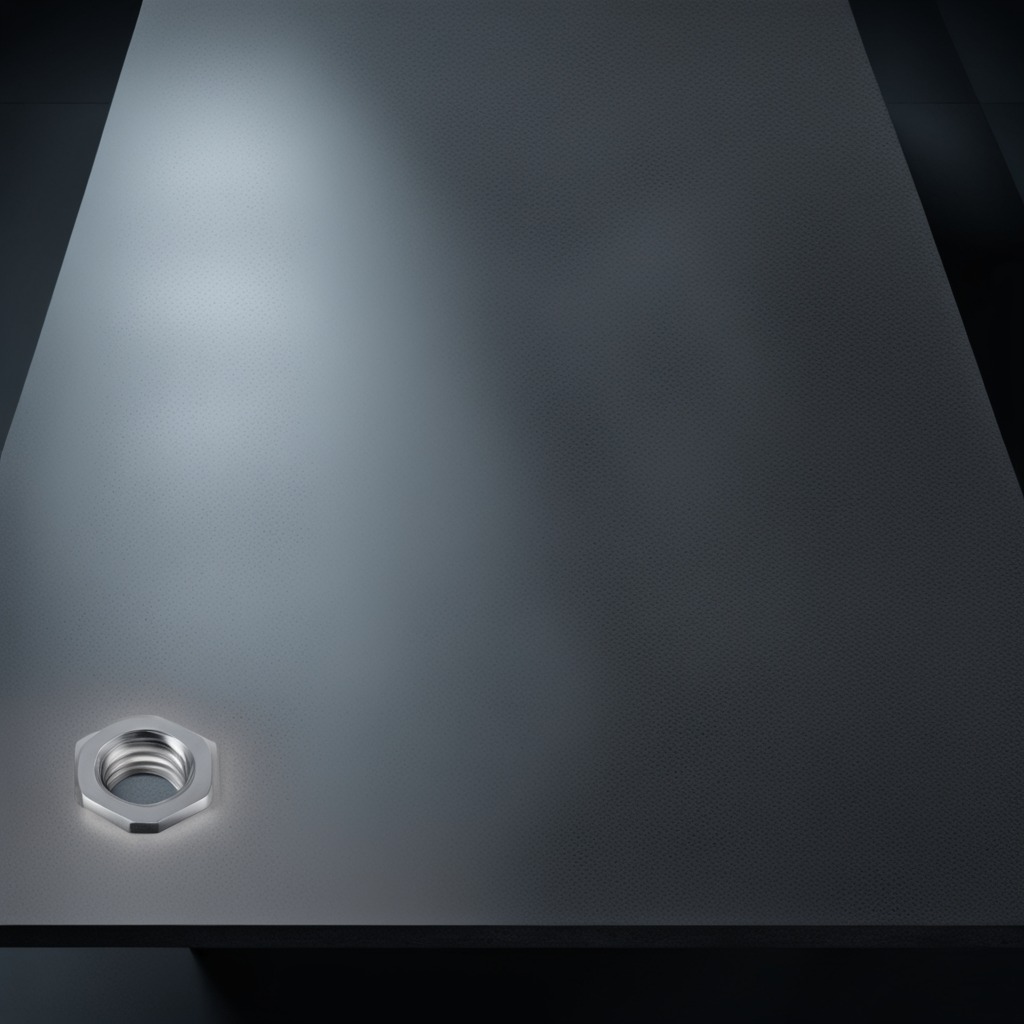
A metal nut is lying on a clean granite table inside a workshop at night.